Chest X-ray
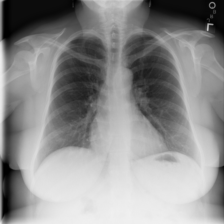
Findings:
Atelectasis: negative
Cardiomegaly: negative
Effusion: negative
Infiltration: negative
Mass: negative
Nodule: negative
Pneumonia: negative
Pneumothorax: negative
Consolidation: negative
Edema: negative
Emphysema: negative
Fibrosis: negative
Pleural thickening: negative
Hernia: negative